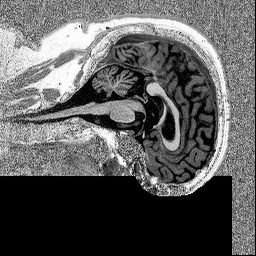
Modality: MP2RAGE
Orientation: sagittal
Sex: male